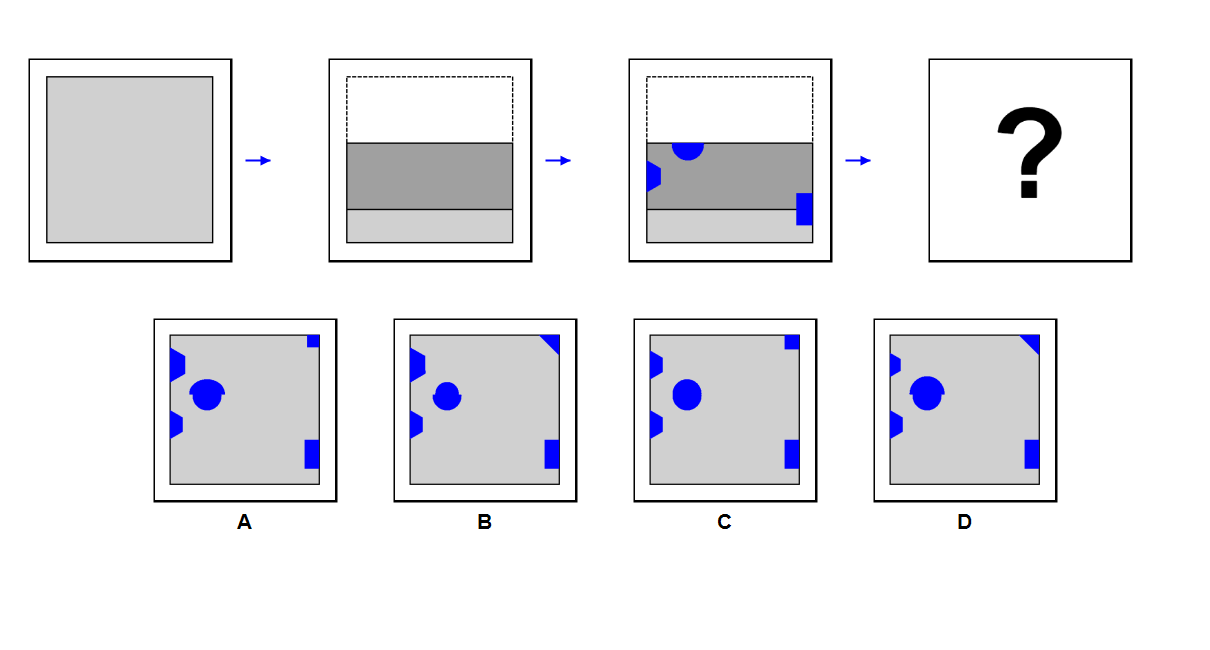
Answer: C